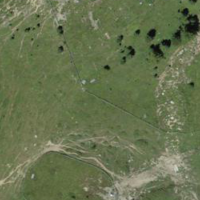
EUNIS habitat code: 26
Species observed at this site:
Plebejus argus